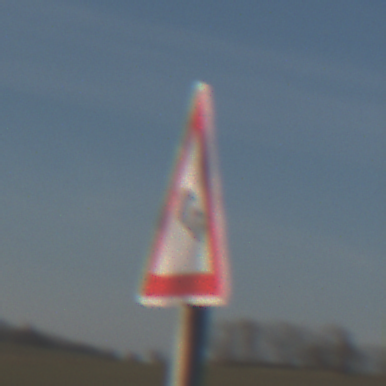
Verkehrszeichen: SeitenwindVonLinks
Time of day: MorningAfternoon
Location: Outdoor (Nature)
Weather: Clear
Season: Winter
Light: Natural